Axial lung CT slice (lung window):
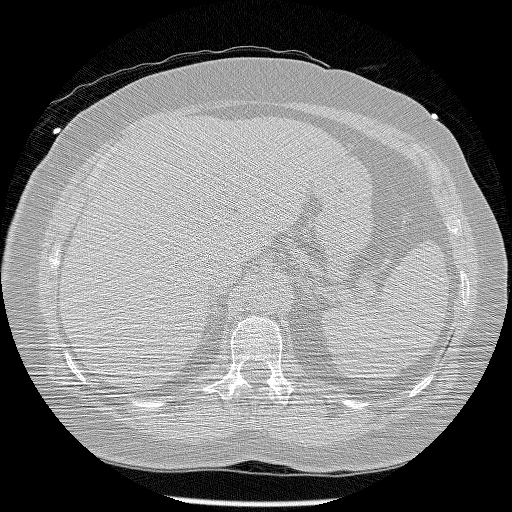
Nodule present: no